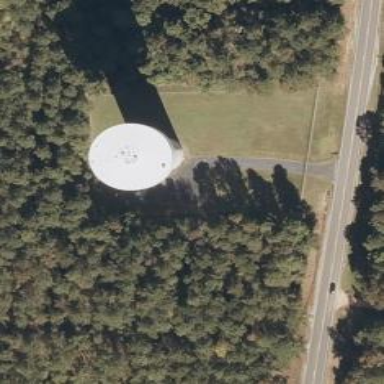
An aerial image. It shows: Water tower that is man-made.